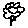
Label: flower